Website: crate-barrel
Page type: orders-overview
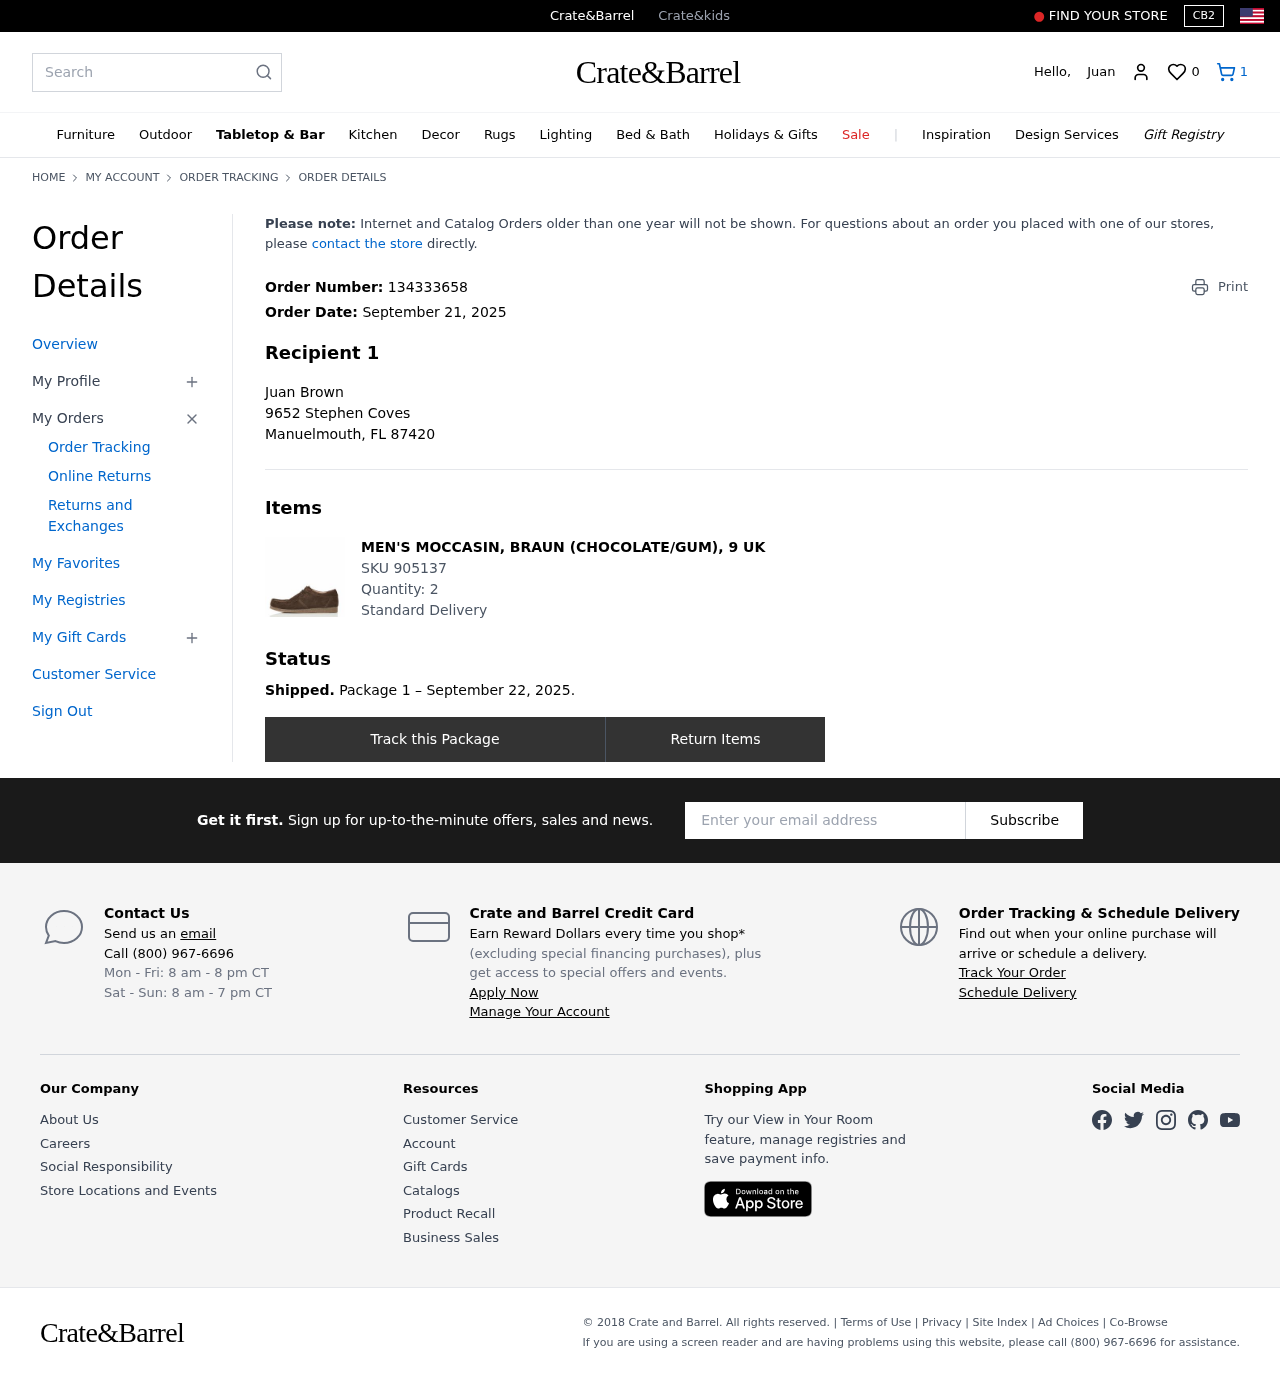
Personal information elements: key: PII_CITY_STATE_ZIP
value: Manuelmouth, FL 87420
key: PII_FIRSTNAME
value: Juan
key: PII_FULLNAME
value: Juan Brown
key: PII_STREET
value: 9652 Stephen Coves
Product elements: key: PRODUCT1_NAME
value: Men's Moccasin, Braun (Chocolate/Gum), 9 UK
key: PRODUCT1_QUANTITY
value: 2
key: PRODUCT1_SKU
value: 905137
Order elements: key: ORDER_NUM_ITEMS
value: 1
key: ORDER_ID
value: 134333658
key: ORDER_DATE
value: September 21, 2025
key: ORDER_SHIPPING_DATE
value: September 22, 2025
Search elements: key: HEADER_SEARCH
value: Search
Other elements: key: FAVORITES_COUNT
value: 0